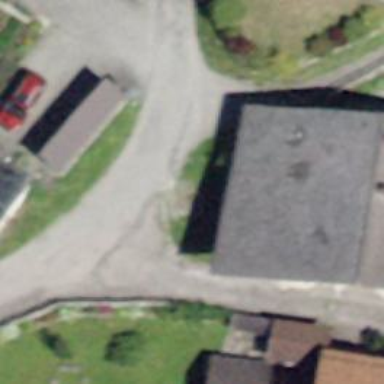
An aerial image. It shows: Asphalt road in residential area.